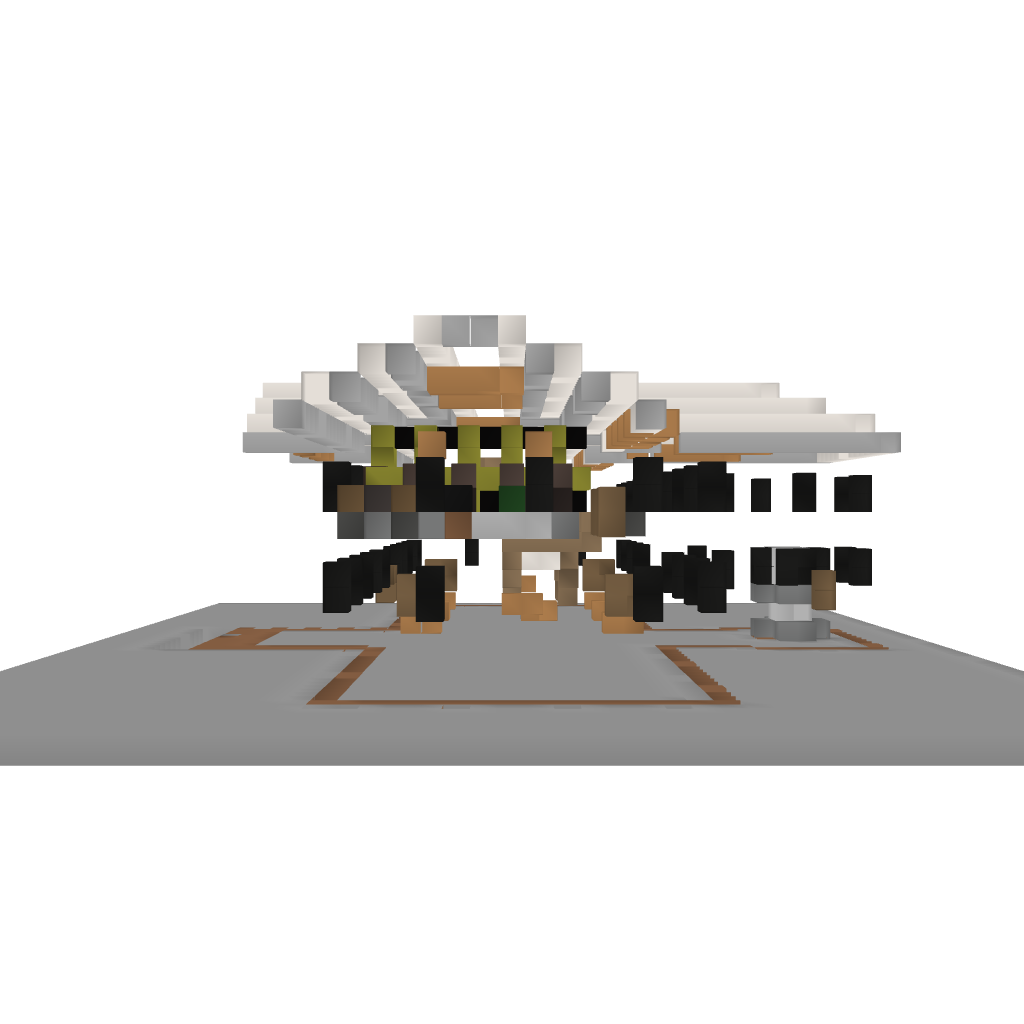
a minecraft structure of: Quartz Mansion